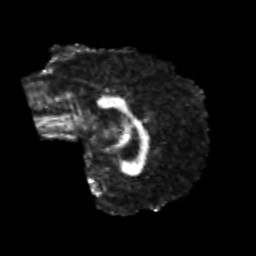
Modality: FA
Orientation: sagittal
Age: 24
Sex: male
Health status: healthy
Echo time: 0.074 s